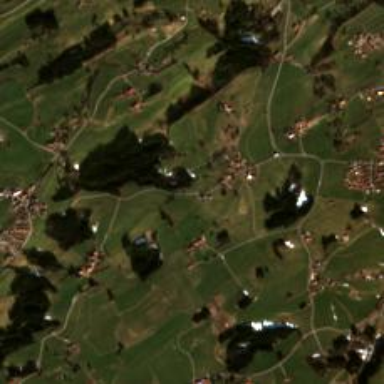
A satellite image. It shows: Small hamlet.